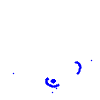
Particle: electron